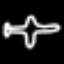
Label: airplane